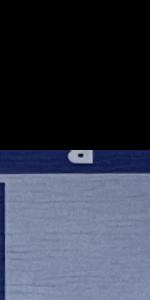
Label: Empty